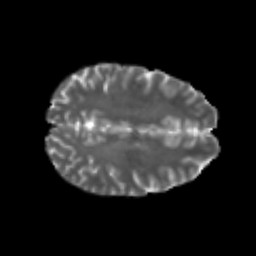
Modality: T2w
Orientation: axial
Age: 24
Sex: male
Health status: healthy
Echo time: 0.074 s